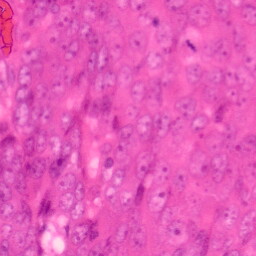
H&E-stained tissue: Colon